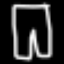
Label: pants